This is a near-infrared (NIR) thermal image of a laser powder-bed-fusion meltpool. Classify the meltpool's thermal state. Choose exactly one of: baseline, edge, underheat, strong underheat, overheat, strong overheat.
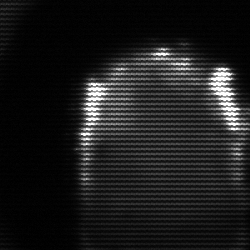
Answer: baseline